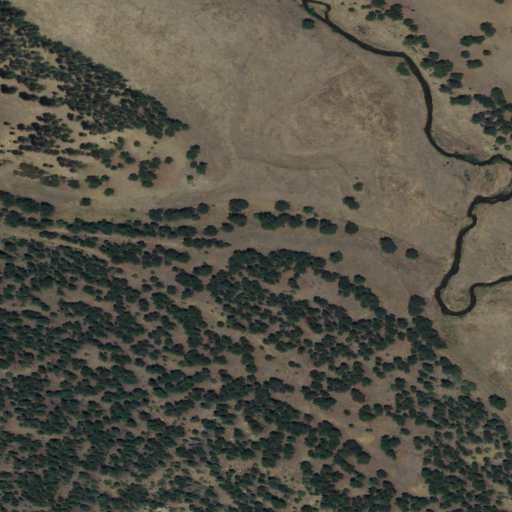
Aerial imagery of valley in New Mexico named Stinking Canyon containing evergreen forest, shrub, and woody wetlands